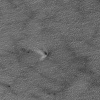
Atmospheric dust classification: not_dusty